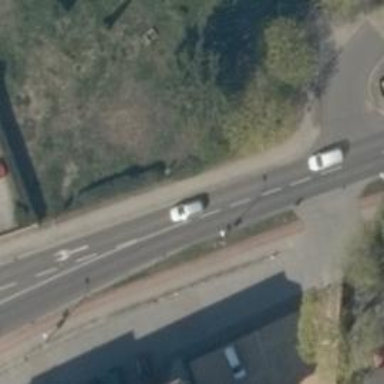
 equipped with sidewalks on both sides and cycle track on the left."